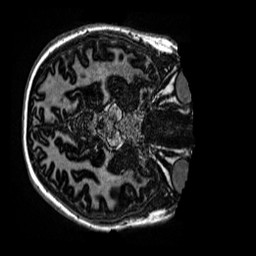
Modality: MP2RAGE
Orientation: axial
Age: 12
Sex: female
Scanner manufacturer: siemens
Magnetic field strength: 3 T
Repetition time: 4 s
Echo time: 0.00299 s